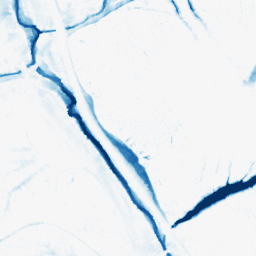
Category: morphological
Decomposition family: morphological_ellipse
Decomposition parameters: operation: closing
width: 20
height: 20
Upsampling method: bicubic
Upsampling parameters: scale: 2
Upsampling scale: 2